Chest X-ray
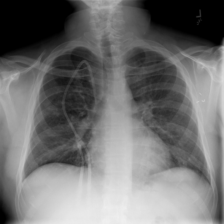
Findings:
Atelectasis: negative
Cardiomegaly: negative
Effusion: negative
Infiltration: negative
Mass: negative
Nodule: negative
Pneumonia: negative
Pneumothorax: negative
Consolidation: negative
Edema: negative
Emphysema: negative
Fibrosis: negative
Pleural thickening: negative
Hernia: negative